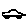
Label: car